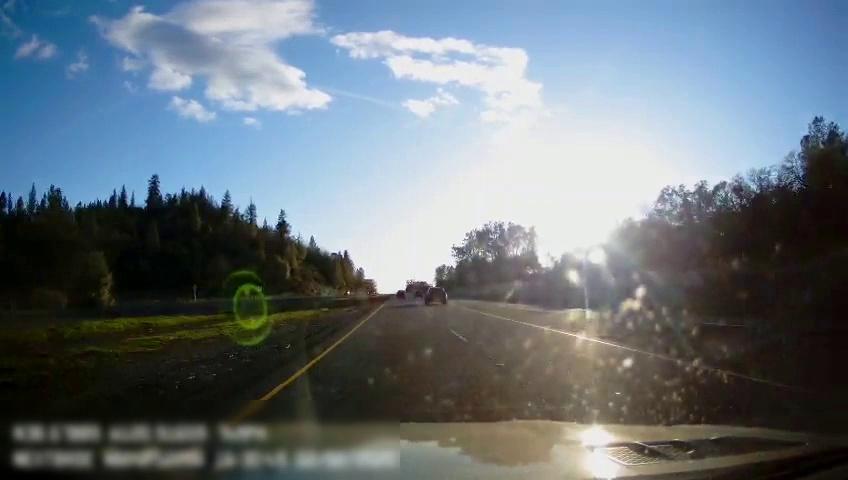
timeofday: Day
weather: Sunny
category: Drivable Space
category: Drivable Space
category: Vehicles | Truck
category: Lanes | Current Lane
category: Lanes | Current Lane
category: Lanes | Alternate Lane